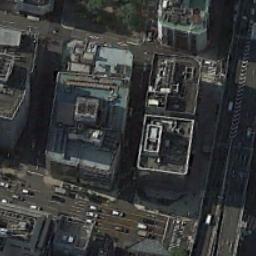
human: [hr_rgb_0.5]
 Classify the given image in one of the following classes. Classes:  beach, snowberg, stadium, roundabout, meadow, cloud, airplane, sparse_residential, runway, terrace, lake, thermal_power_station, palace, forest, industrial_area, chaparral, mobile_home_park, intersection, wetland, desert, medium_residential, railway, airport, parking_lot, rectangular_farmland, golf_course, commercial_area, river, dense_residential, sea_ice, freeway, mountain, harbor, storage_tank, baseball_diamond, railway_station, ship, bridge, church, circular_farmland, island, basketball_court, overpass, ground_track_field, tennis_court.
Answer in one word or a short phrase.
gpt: commercial_area